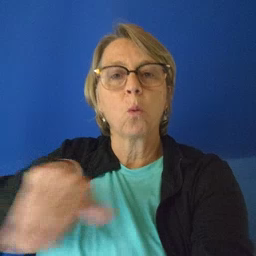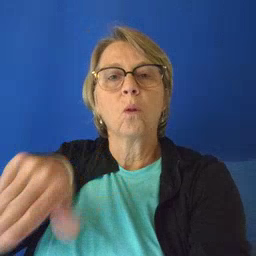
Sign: pool